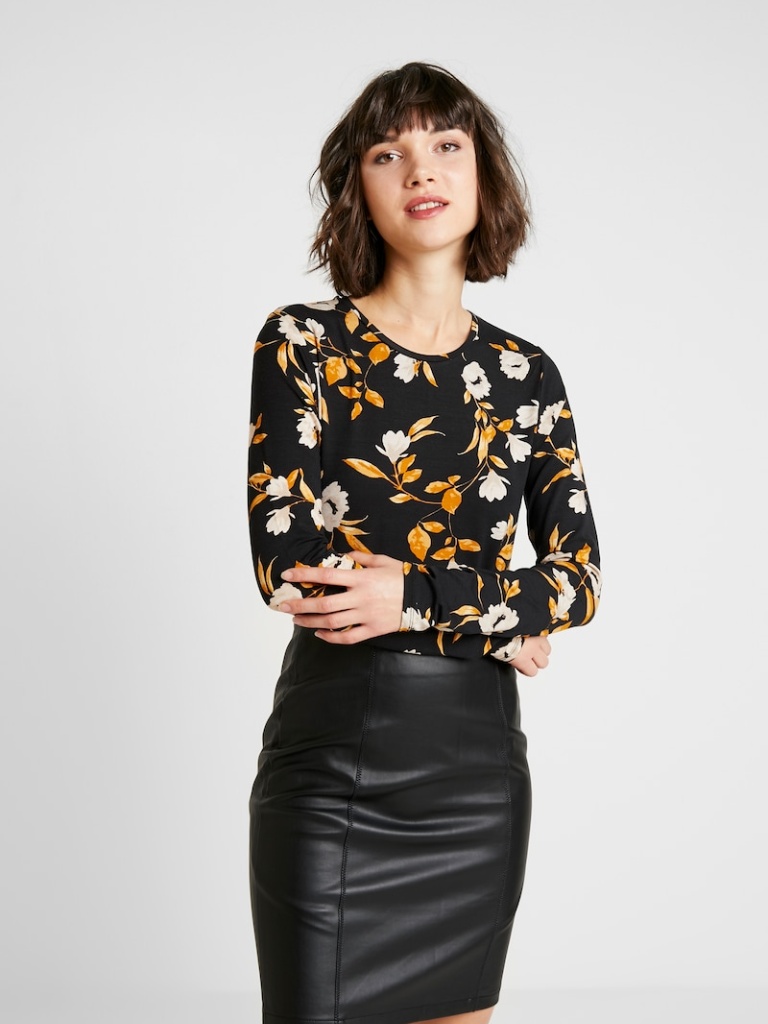
jersey tight a long-sleeved with the sleeves down tunic length Fully Tucked in crew tunic